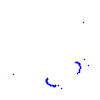
Particle: proton